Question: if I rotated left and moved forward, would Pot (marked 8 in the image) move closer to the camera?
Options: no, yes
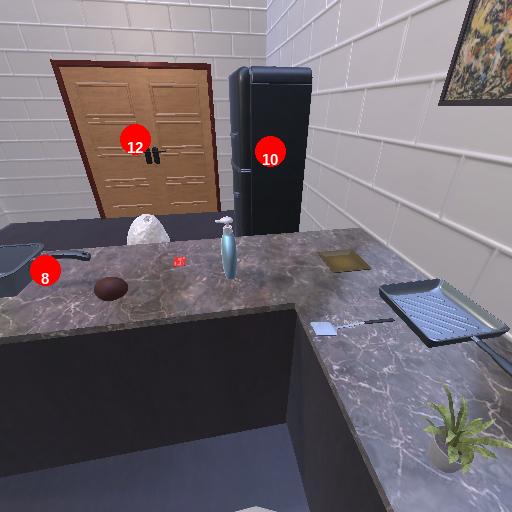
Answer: no